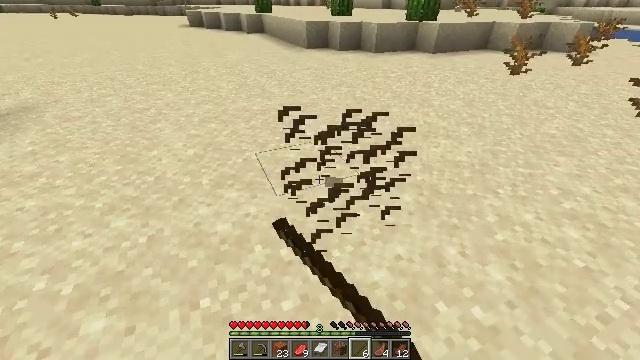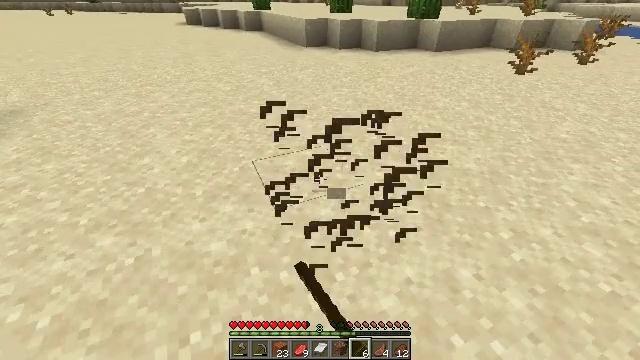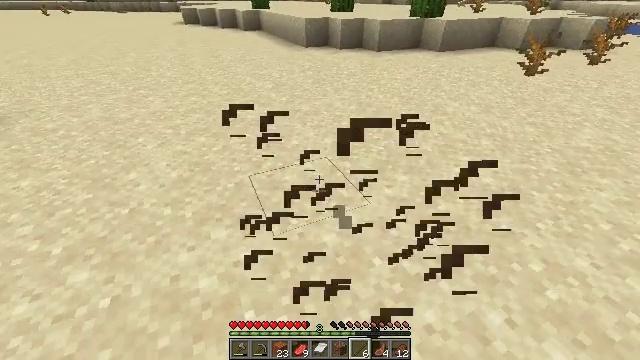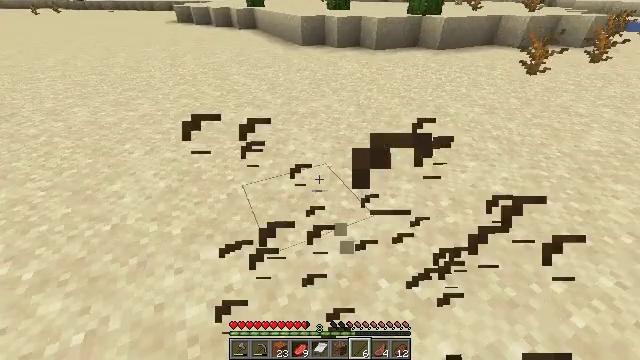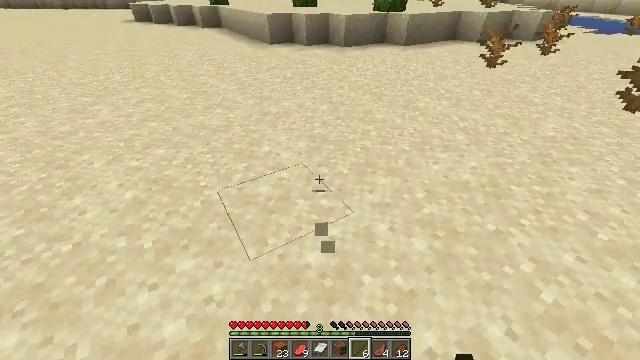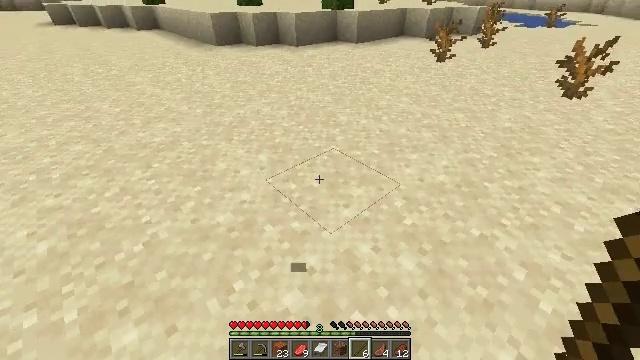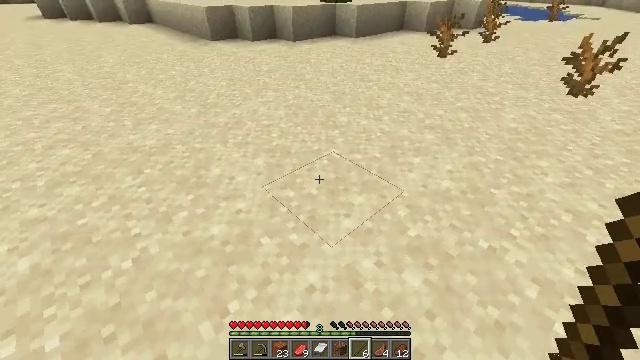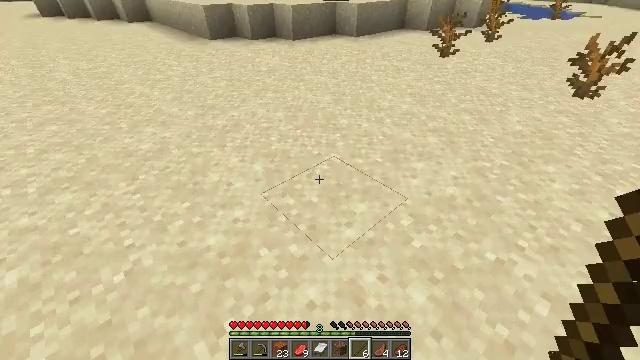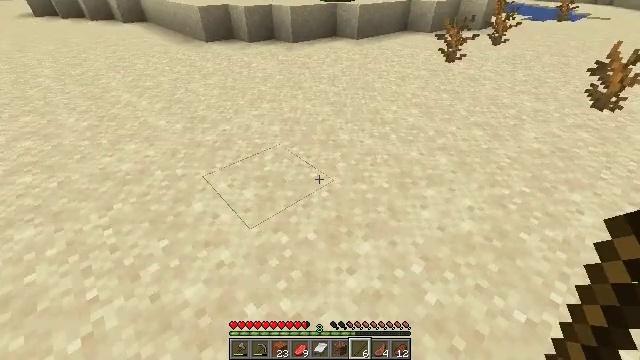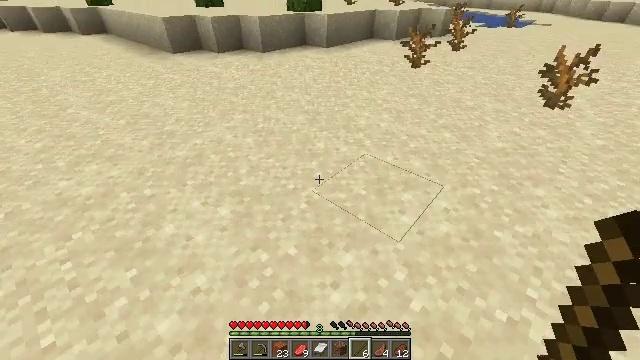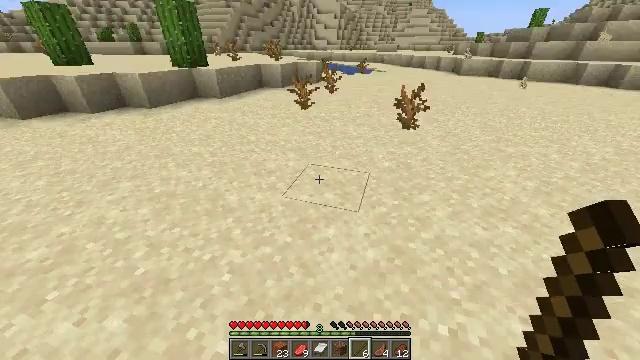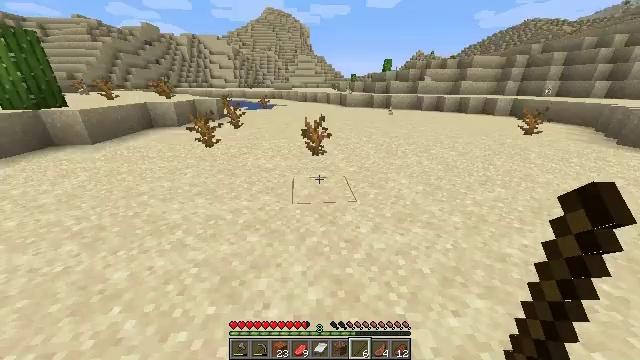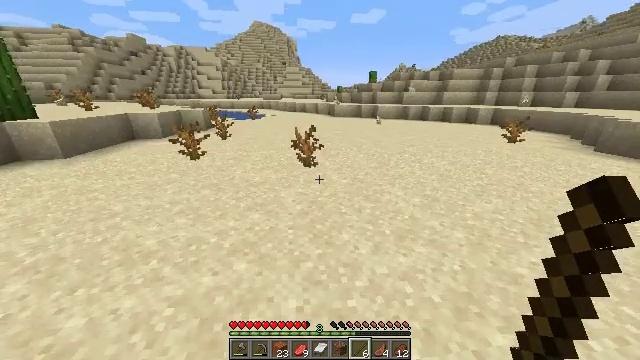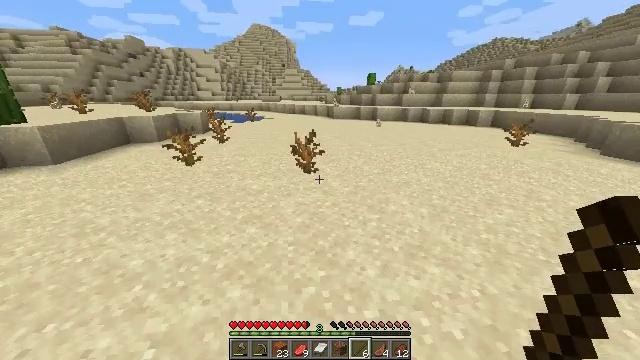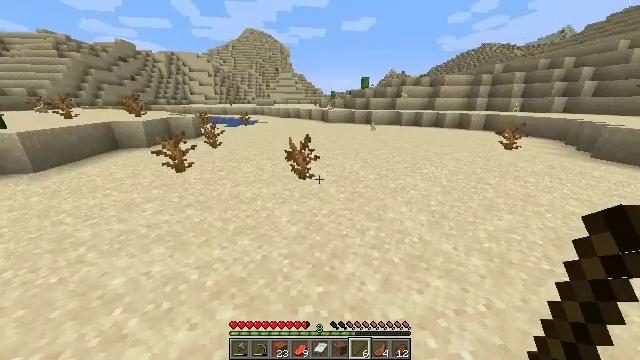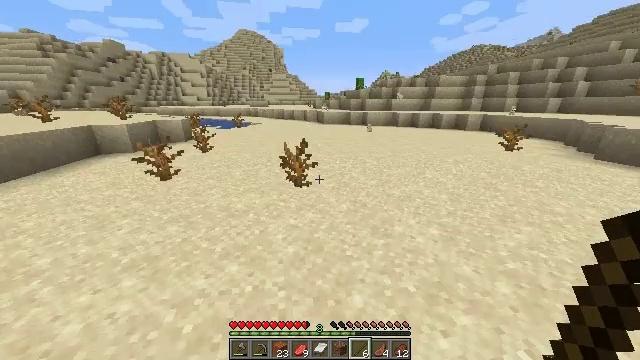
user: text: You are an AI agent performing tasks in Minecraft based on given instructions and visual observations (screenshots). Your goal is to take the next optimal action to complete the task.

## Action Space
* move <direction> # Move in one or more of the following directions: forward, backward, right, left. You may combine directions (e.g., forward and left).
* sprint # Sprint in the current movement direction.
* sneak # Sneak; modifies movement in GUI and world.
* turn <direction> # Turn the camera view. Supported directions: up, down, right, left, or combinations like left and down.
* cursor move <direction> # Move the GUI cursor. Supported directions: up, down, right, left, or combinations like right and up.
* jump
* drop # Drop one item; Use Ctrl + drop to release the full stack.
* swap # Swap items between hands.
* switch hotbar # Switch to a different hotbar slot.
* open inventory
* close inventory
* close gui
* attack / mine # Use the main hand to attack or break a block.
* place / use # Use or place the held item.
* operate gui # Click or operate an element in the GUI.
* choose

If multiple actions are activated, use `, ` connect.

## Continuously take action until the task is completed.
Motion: motion action
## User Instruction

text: Mine the dead bush in the desert.
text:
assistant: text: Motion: move forward
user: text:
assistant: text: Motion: move forward
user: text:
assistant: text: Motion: move forward
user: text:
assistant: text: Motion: move forward, turn right
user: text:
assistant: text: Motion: move forward, turn right
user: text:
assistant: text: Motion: move forward, turn down
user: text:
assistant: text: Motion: move forward
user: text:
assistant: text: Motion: move forward, sprint
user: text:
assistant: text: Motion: move forward, sprint, turn right and up
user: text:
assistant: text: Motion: move forward, sprint, turn right and up
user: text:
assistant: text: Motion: move forward, sprint, turn right and up
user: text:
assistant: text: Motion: move forward, turn right and up
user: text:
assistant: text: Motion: move forward
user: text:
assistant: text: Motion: move forward, turn right
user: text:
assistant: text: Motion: move forward, turn right
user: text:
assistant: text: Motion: move forward
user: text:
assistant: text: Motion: move forward, turn down
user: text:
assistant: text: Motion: move forward, turn down
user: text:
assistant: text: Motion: move forward, turn left and down
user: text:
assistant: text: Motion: move forward
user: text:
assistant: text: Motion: move forward
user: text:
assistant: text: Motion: move forward, attack / mine
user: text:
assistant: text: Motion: move forward, attack / mine
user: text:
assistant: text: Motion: move forward, attack / mine
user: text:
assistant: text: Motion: no_op
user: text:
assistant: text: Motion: no_op
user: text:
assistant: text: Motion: turn left and down
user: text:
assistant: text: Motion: turn left and down
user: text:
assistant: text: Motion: turn left
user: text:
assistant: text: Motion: turn left and up